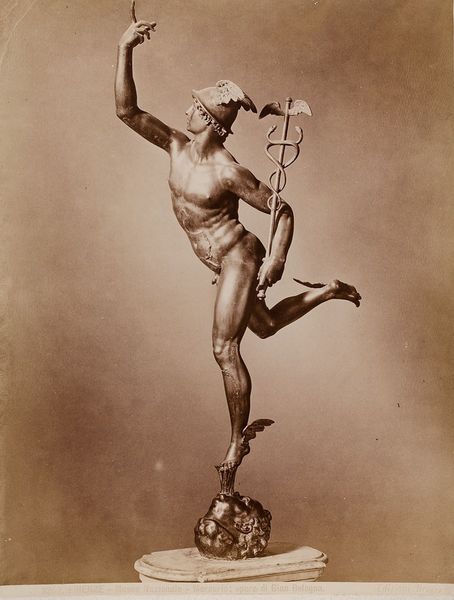
Titel: Firenze - Museo Nazionale: Mercurio, opera di Gian Bologna
Künstler: Giacomo Brogi
Standort: Hamburg
Institution: Museum für Kunst und Gewerbe Hamburg
Schlagwörter: akt, mann, geschichte, skulptur, plastik, foto, fotografie, photographie, photo, merkur, albumin, bildhauerkunst, lichtbild, aktdarstellung, dokumentarfotografie, sachfotografie, bildwerke, angewandte und bildende kunst, hessische systematik, männliche, schwarzweißpositivverfahren, silbersalzverfahren, schwarzweißfotografie, berichtende, objektstudien, sachphotographie, albuminpapier, götter